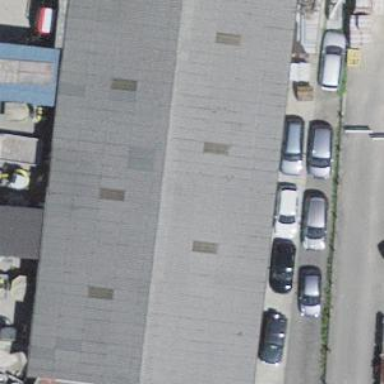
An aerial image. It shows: Warehouse.